Interaction volume radius: 10 \u00c5
Interaction volume height: 10 \u00c5
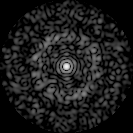
Disorder parameter: 0.8401